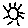
Label: sun